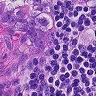
Metastatic tissue present: yes